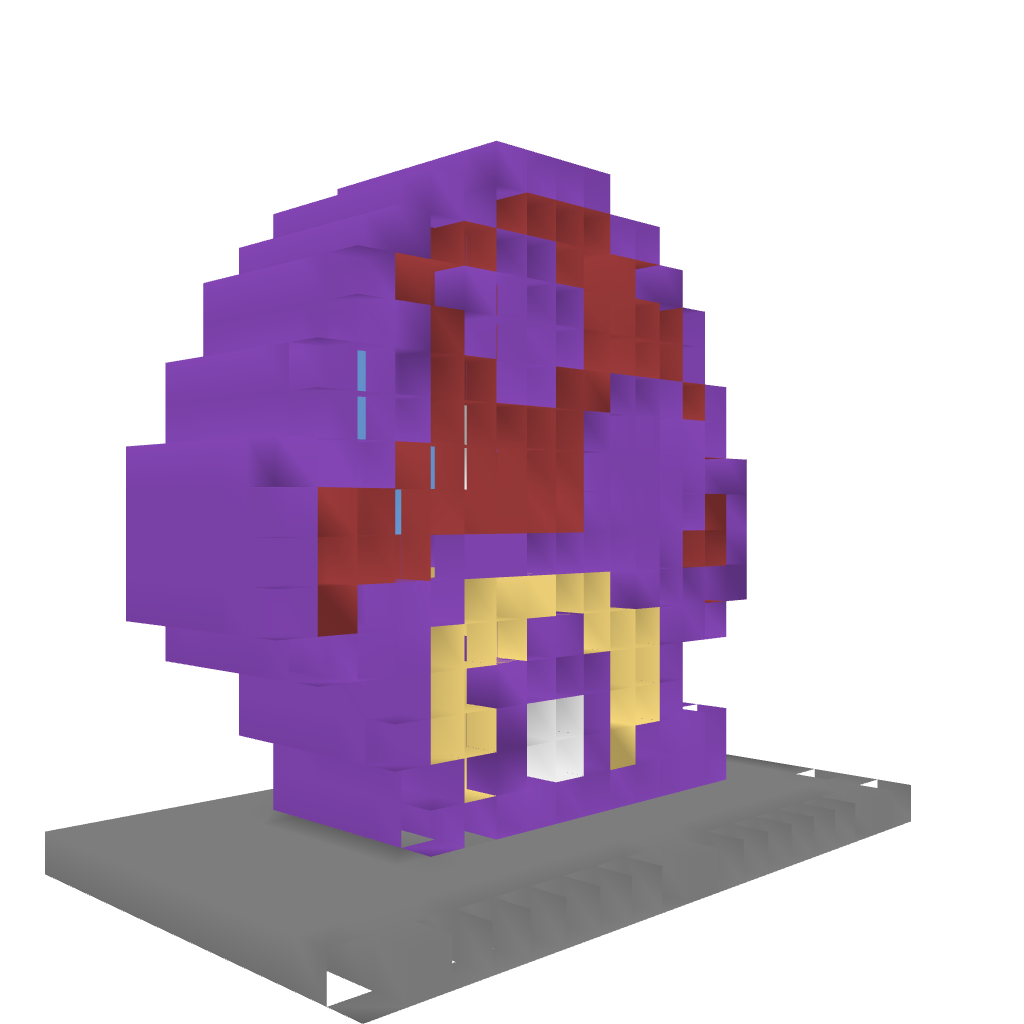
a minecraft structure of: Mario Bross 3 Mushroom house high quality mainly purple